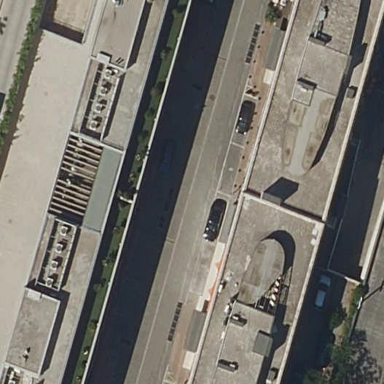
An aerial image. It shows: Office building.